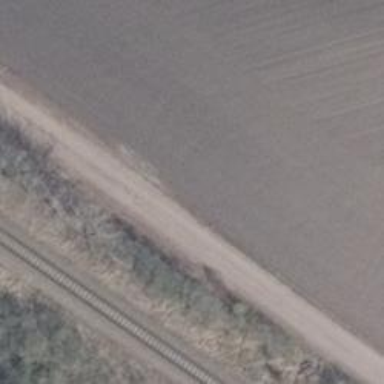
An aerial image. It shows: Track road with grade3 tracktype.